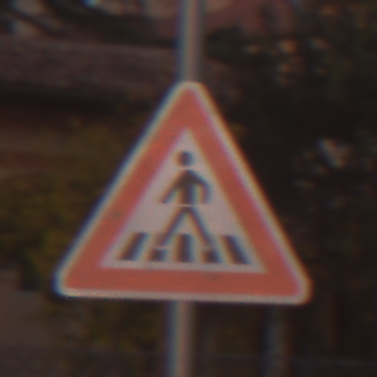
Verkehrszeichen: FussgaengerueberwegRechts
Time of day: SunriseSunset
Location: Outdoor (Urban)
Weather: Clear
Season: NotSpecified
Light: Natural